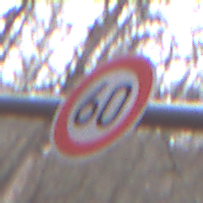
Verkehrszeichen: Geschwindigkeit60
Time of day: Midday
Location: Outdoor (Nature)
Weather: Overcast
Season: Autumn
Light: Natural